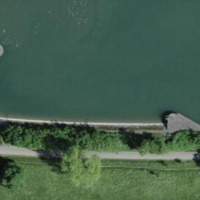
EUNIS habitat code: 15
Species observed at this site:
Muscicapa striata
Prunus spinosa